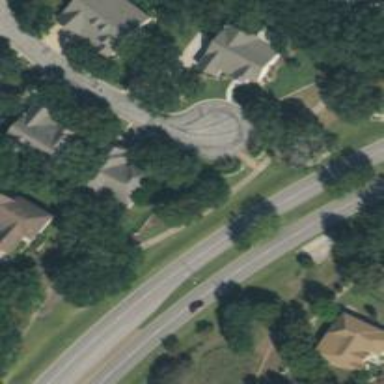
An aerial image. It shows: Turning circle on the road.